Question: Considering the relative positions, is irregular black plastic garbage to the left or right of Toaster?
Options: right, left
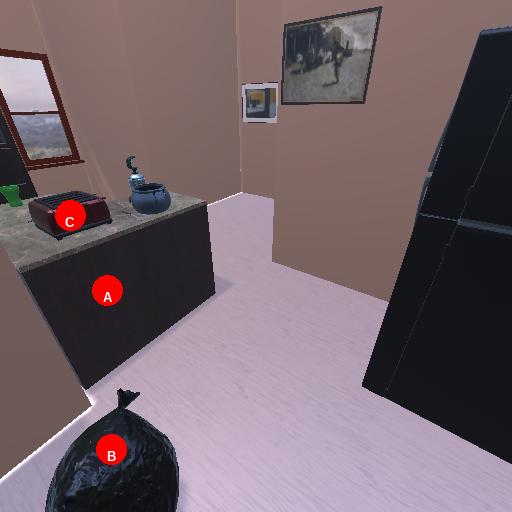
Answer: right